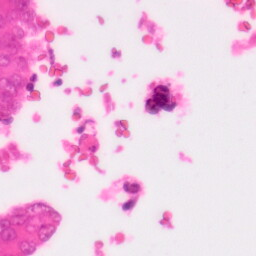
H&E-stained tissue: Colon